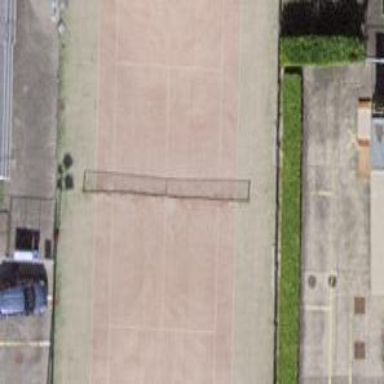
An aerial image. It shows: Tennis court on pitch designated for leisure land.